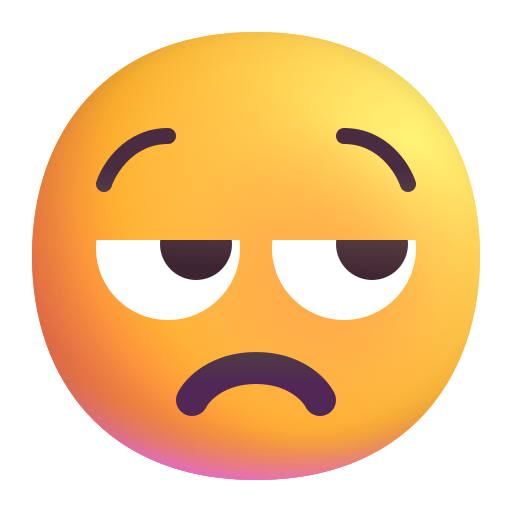
unamused face color